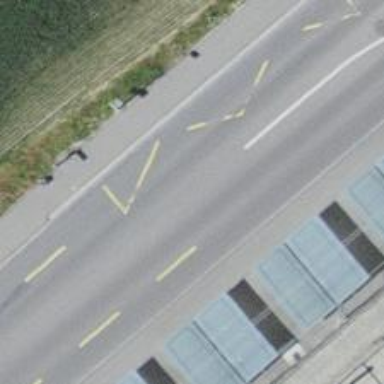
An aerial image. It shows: Bus stop equipped with public transport stop position.